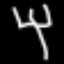
Label: fork